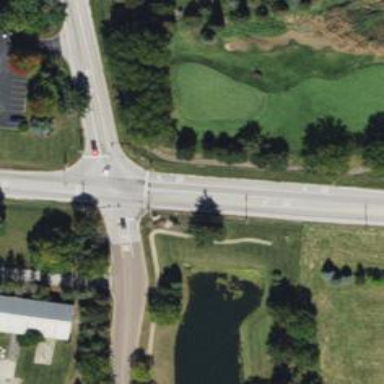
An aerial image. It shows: Service road used as golf cart path.